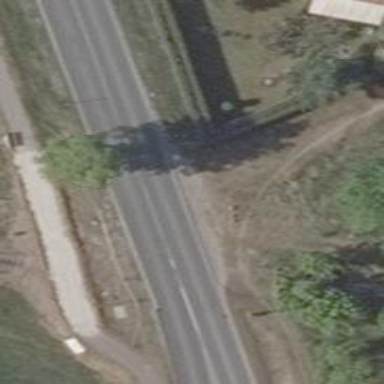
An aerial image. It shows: Primary road with asphalt surface.